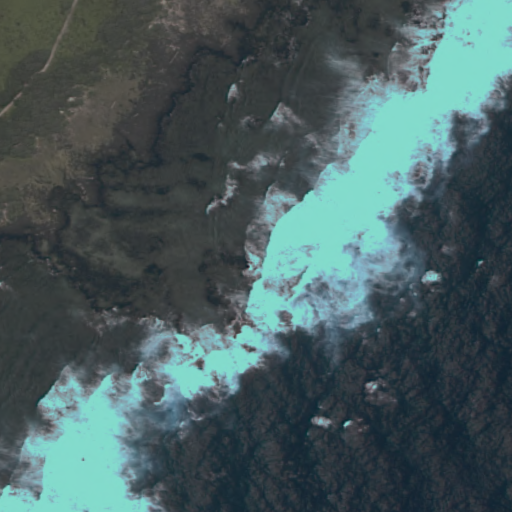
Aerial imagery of cape in Hawaii named Kaluaokalani containing only unknown